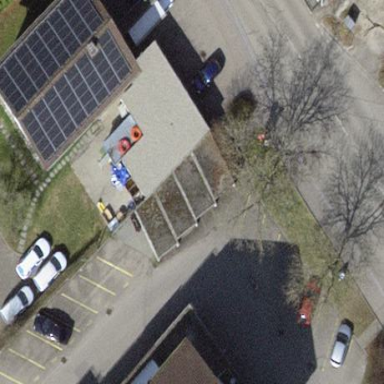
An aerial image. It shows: Garage building.